Interaction volume radius: 10 \u00c5
Interaction volume height: 30 \u00c5
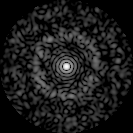
Disorder parameter: 0.8315